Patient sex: M
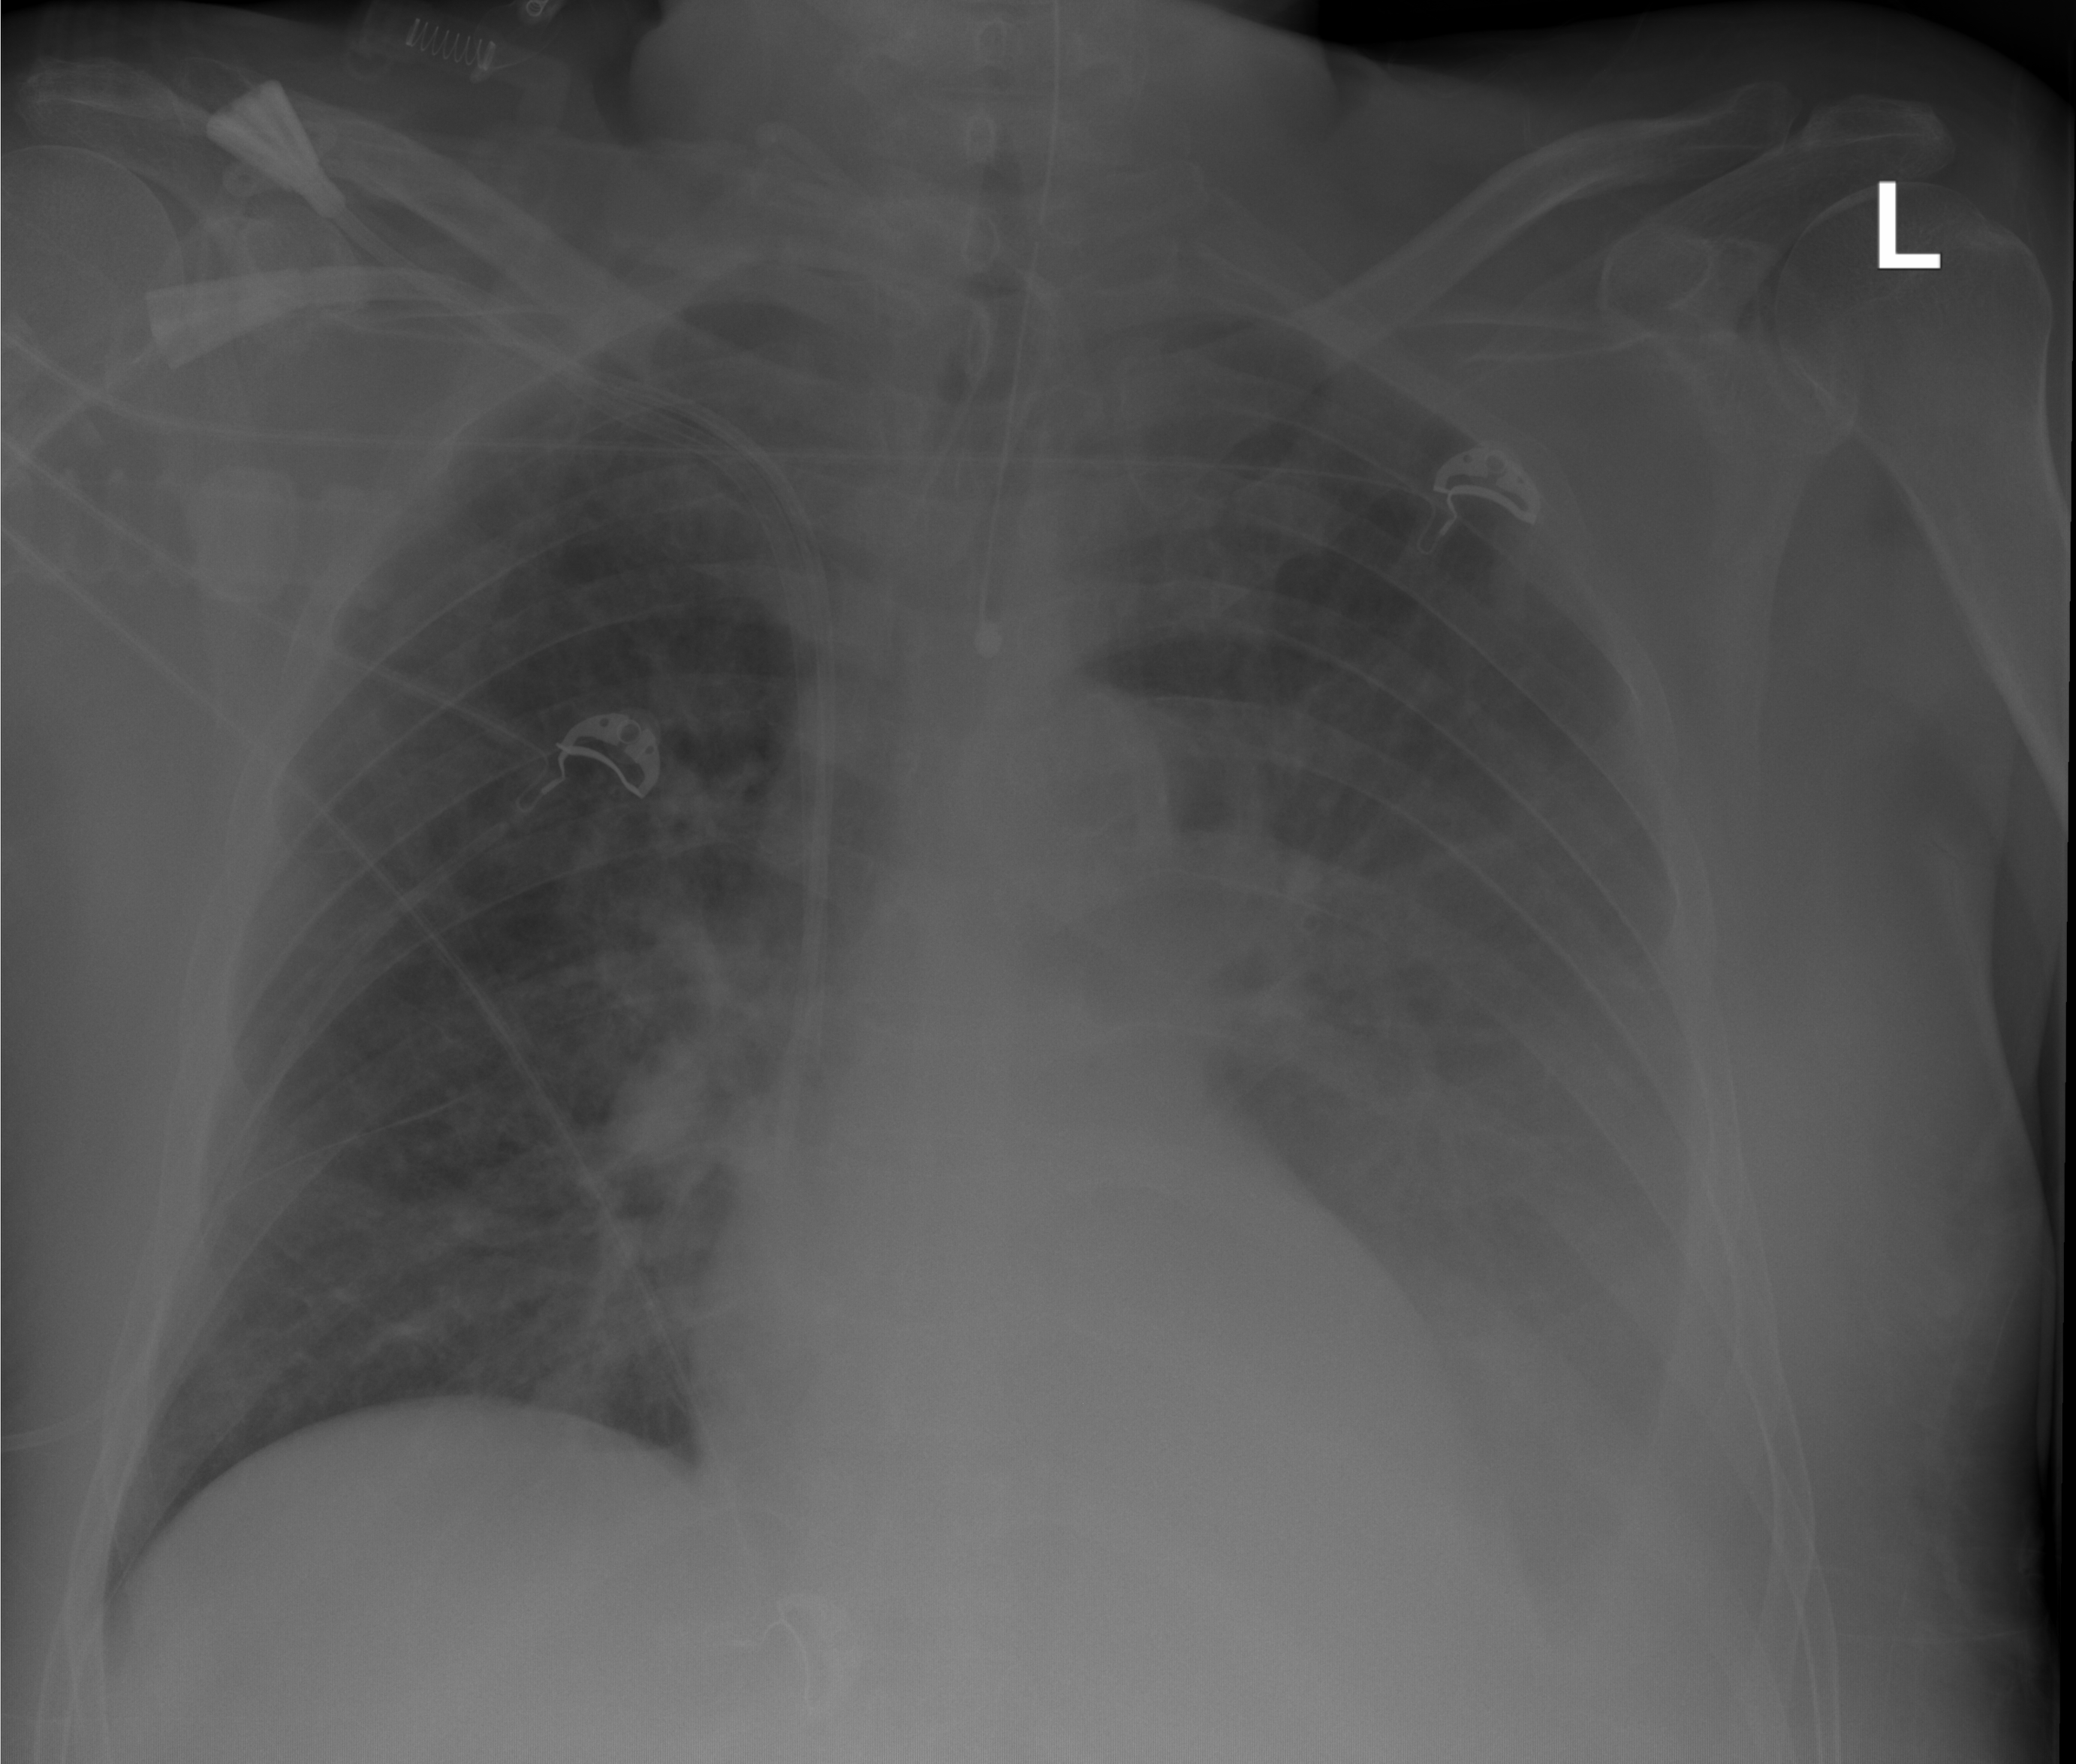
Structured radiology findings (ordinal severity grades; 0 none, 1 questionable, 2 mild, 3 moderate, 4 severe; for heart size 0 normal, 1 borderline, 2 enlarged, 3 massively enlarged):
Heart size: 0
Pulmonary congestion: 2
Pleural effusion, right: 1
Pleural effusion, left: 3
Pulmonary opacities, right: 2
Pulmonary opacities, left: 2
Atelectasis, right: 1
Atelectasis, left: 2